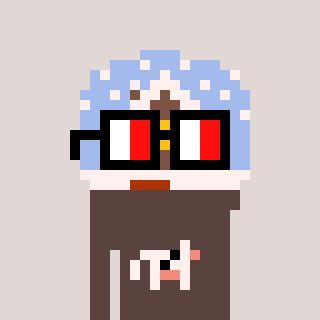
a pixel art character with square glasses with black frames and red eyes, a snow globe-shaped head and a darkbrown-colored body on a warm background